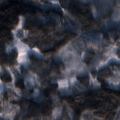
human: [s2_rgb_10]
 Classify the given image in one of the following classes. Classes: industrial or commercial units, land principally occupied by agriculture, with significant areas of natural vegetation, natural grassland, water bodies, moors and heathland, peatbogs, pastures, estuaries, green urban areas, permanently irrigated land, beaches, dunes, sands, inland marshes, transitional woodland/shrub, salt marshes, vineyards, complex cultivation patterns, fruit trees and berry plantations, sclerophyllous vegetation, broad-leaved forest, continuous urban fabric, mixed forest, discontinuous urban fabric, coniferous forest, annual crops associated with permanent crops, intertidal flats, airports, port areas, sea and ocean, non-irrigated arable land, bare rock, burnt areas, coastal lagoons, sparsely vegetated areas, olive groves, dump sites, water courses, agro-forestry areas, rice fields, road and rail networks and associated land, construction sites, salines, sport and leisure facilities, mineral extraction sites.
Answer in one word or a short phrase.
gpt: broad-leaved forest, coniferous forest, mixed forest, transitional woodland/shrub